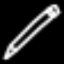
Label: pencil